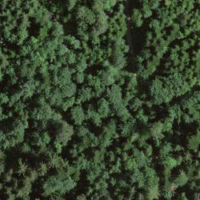
EUNIS habitat code: 44
Species observed at this site:
Petasites albus